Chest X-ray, PA view. Patient: 51 years old, sex M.
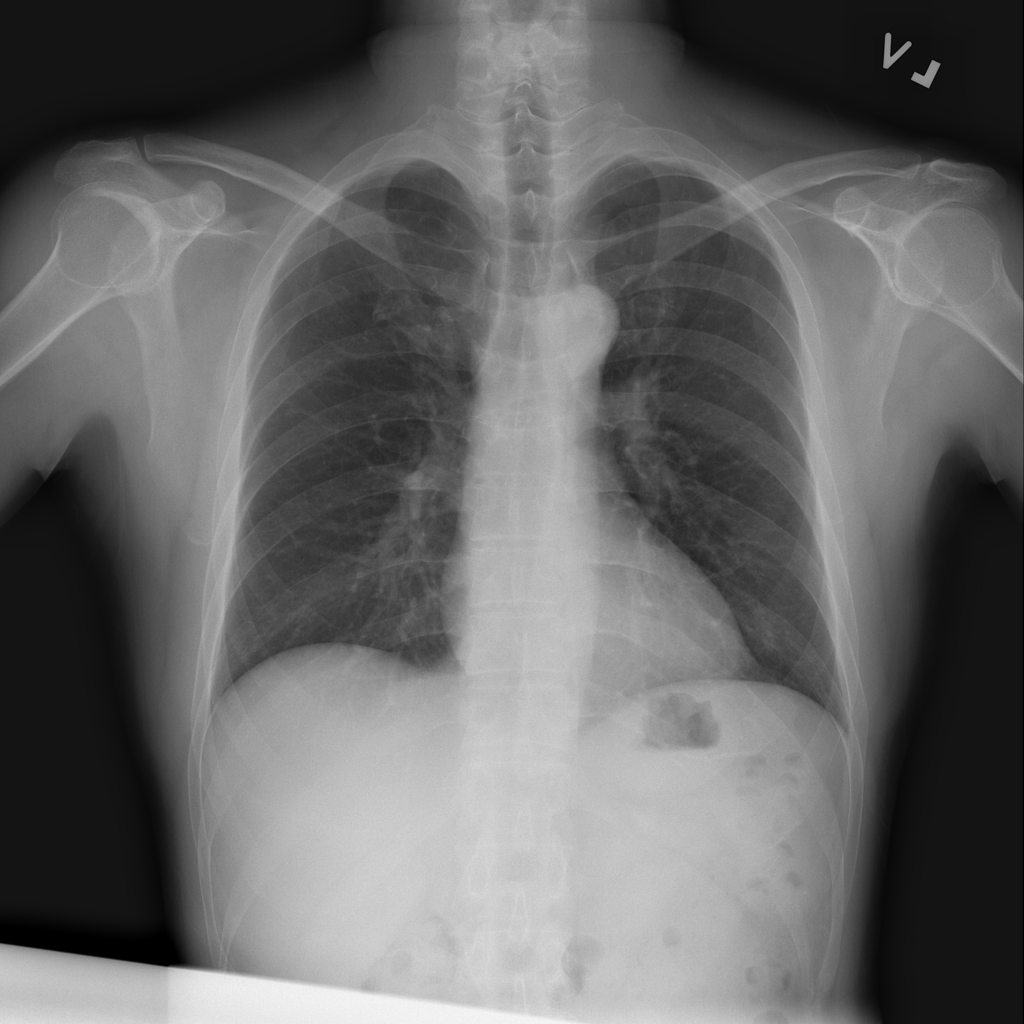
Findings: No Finding